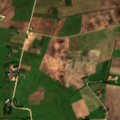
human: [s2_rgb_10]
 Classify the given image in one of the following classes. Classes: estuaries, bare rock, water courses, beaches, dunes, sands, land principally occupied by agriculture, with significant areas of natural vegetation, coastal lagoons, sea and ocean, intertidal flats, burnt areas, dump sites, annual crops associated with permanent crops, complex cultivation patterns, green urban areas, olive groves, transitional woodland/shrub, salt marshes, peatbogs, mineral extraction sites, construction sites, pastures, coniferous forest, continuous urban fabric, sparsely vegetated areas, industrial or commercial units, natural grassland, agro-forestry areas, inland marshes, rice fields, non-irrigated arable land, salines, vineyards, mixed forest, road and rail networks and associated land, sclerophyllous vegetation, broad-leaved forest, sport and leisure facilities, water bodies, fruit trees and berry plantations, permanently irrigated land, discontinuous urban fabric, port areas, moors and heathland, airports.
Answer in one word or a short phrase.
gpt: non-irrigated arable land, complex cultivation patterns